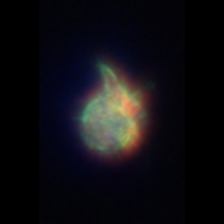
Taxon: Ciliates
Group: Other